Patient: sex M, age 42
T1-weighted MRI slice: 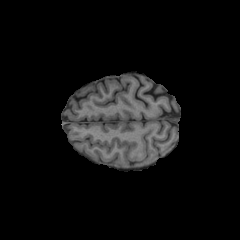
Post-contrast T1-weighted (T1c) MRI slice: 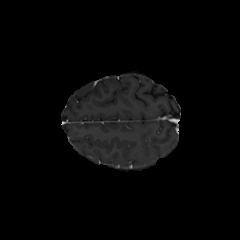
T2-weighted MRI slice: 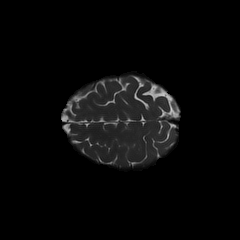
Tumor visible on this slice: no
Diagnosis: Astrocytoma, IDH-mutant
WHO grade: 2